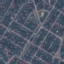
Land use / land cover: Residential